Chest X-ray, PA view. Patient: 43 years old, sex M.
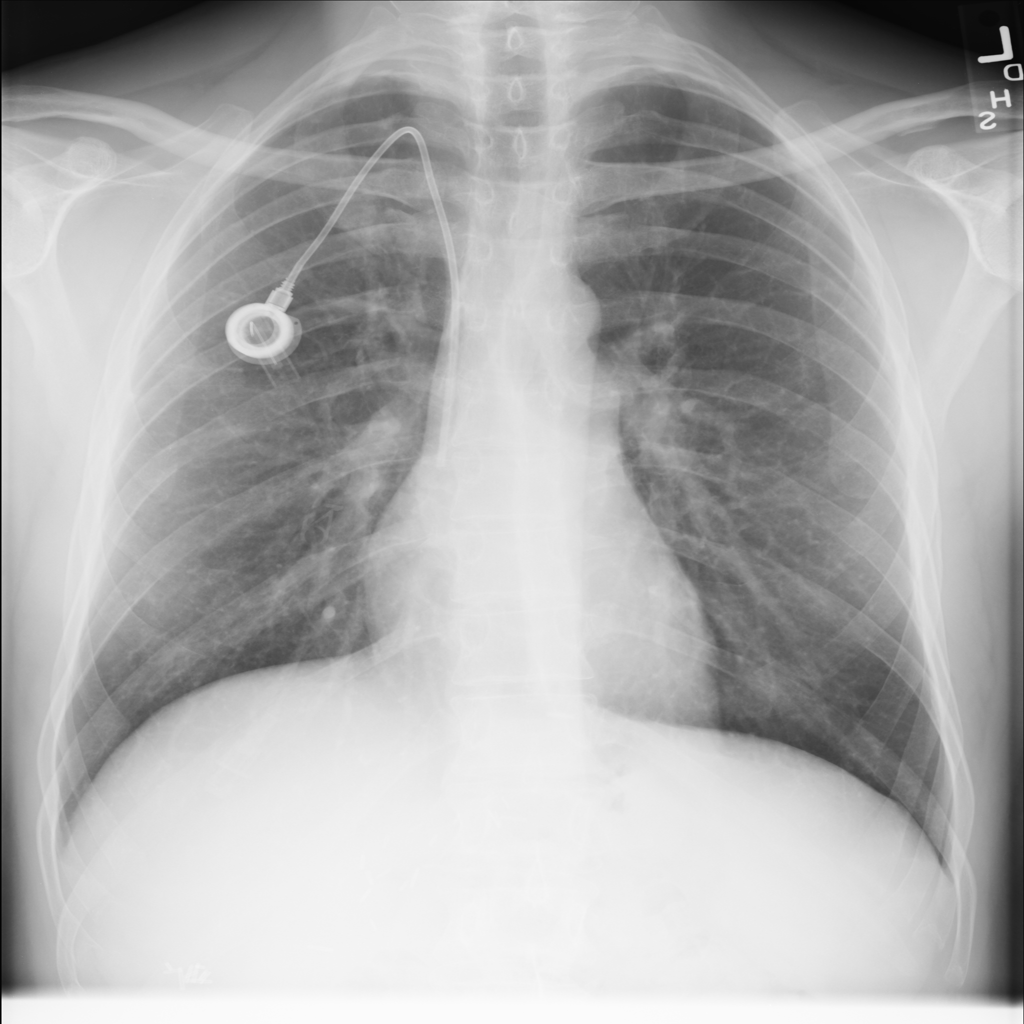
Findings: No Finding